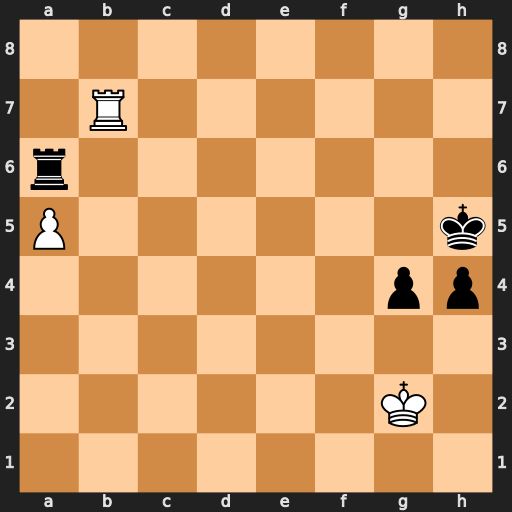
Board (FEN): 8/1R6/r7/P6k/6pp/8/6K1/8
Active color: w
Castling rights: -
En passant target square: -
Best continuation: Rb5+ Kh6 Rb6+ Rxb6 axb6